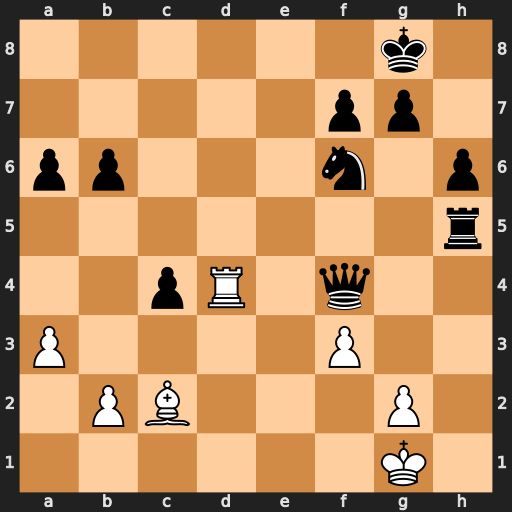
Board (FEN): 6k1/5pp1/pp3n1p/7r/2pR1q2/P4P2/1PB3P1/6K1
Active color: w
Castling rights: -
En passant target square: -
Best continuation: Rd8+ Ne8 Rxe8#